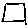
Label: square